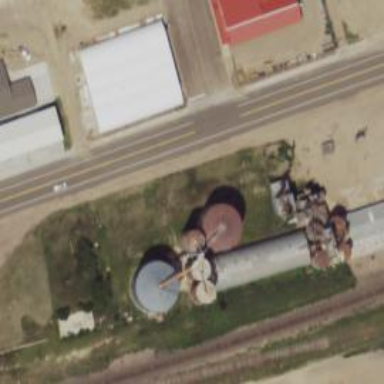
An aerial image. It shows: Silo.